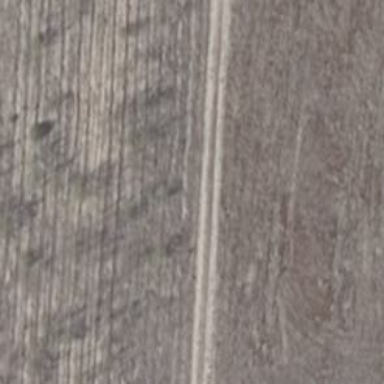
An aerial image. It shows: Dirt track with grade 4 tracktype.